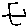
Label: hexagon